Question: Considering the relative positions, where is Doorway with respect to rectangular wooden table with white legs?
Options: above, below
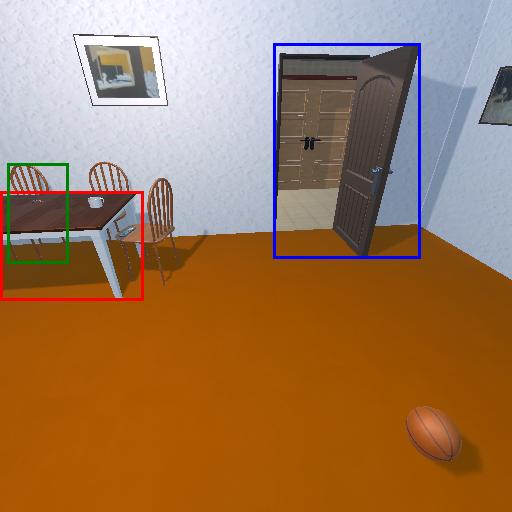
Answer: above